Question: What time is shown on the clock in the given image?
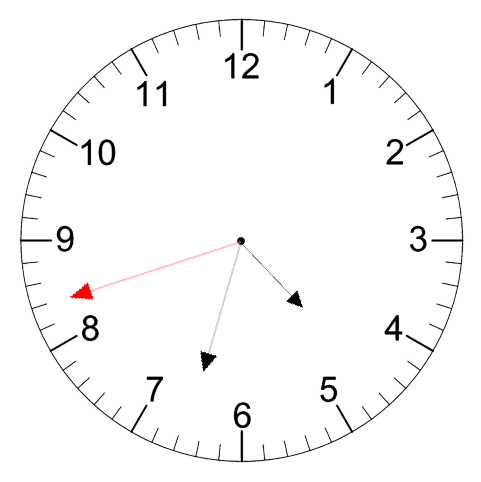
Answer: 04:32:42